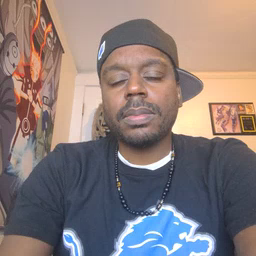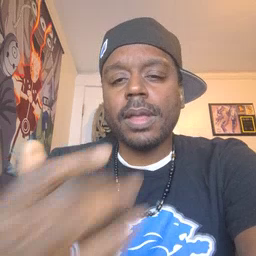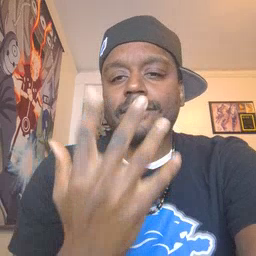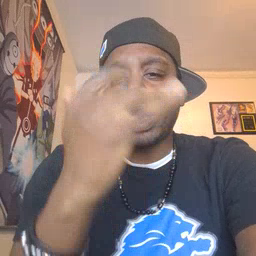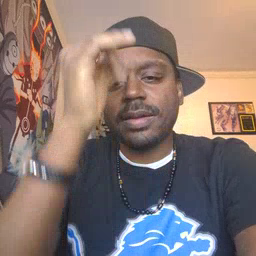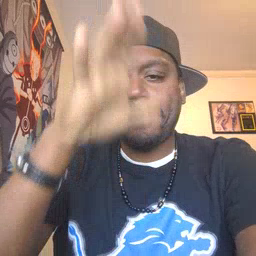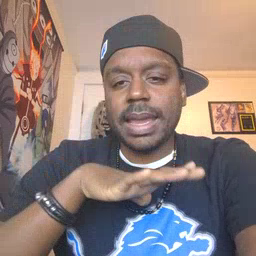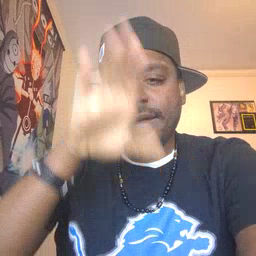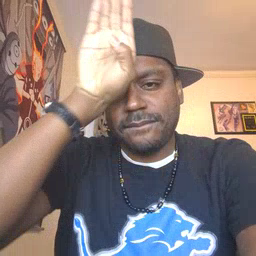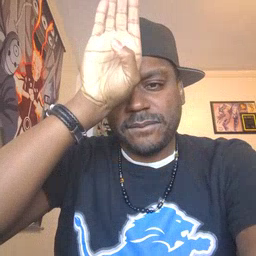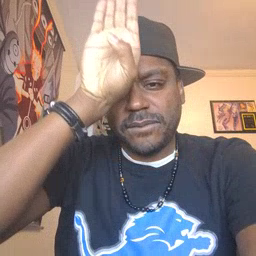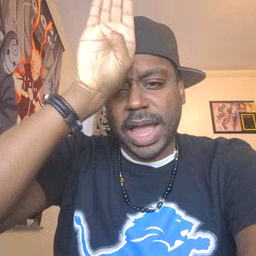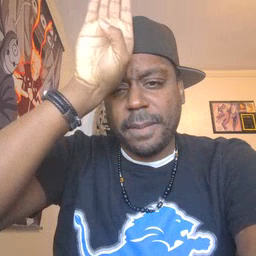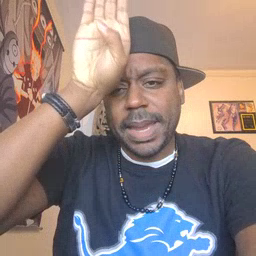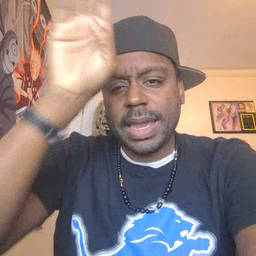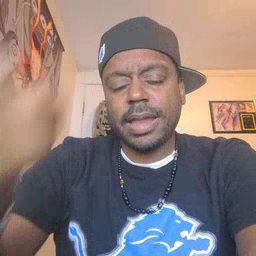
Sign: fireman